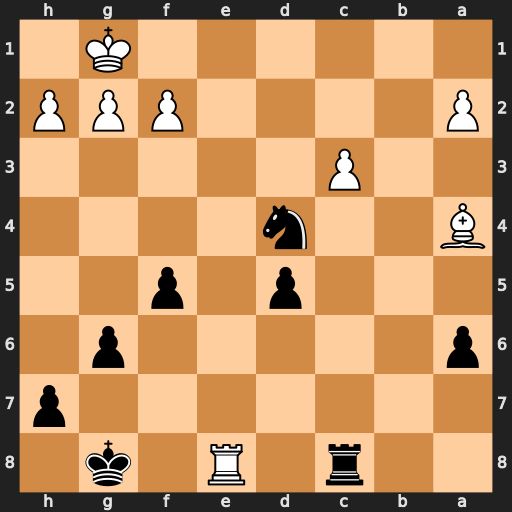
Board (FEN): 2r1R1k1/7p/p5p1/3p1p2/B2n4/2P5/P4PPP/6K1
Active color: b
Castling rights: -
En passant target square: -
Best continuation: Rxe8 Bxe8 Ne2+ Kf1 Nxc3